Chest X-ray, PA view. Patient: 52 years old, sex F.
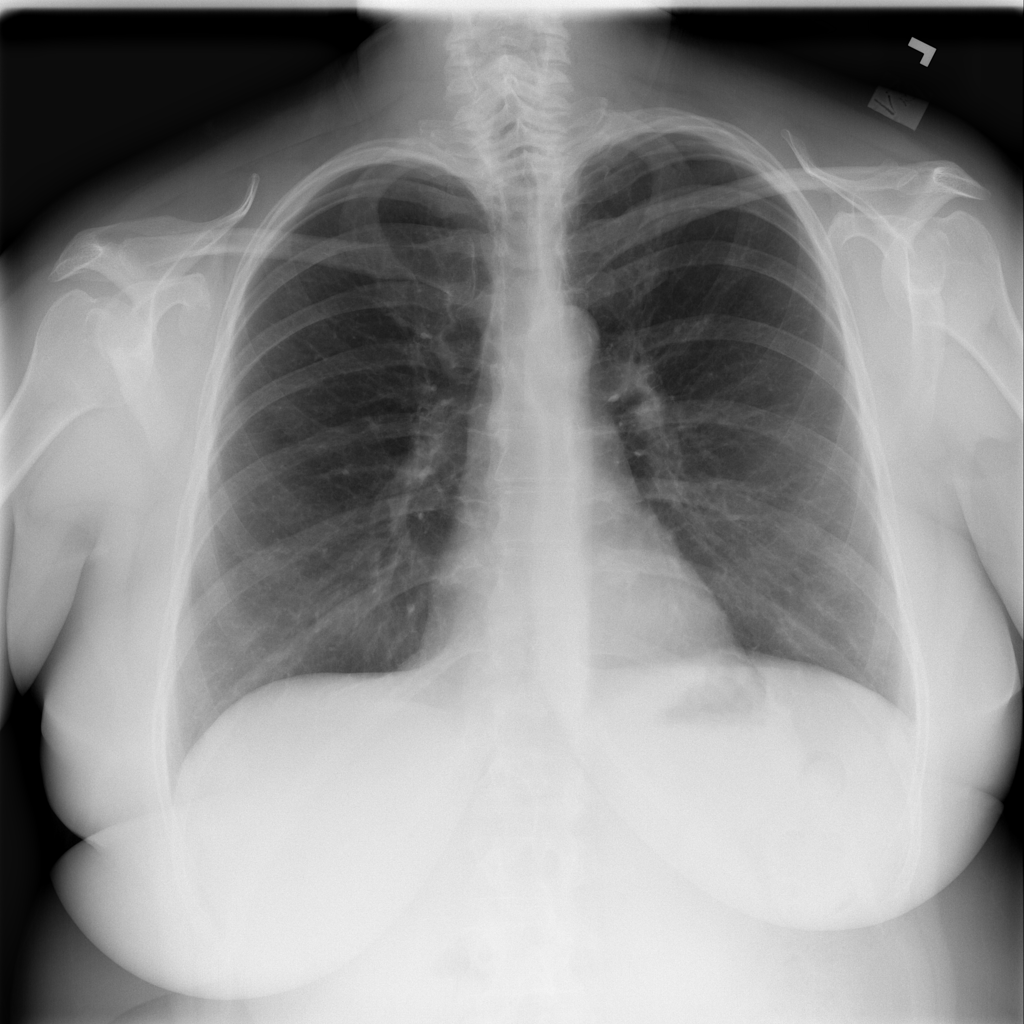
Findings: No Finding